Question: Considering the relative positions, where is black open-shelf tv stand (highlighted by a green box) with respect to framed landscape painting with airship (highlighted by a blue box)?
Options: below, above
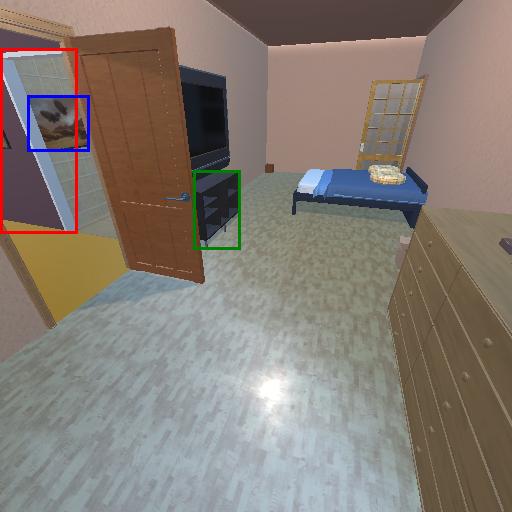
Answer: below